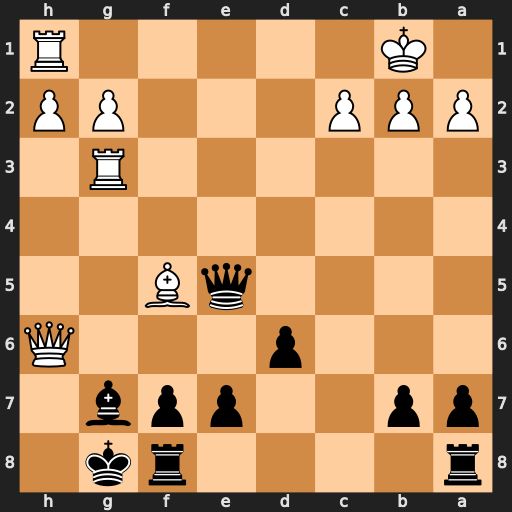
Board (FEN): r4rk1/pp2ppb1/3p3Q/4qB2/8/6R1/PPP3PP/1K5R
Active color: b
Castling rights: -
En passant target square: -
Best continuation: Qxb2#